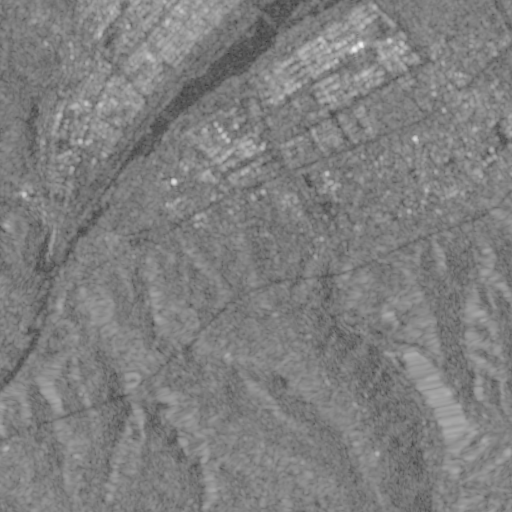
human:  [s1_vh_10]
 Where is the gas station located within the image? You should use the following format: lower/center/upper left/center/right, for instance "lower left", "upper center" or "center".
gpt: The gas station is located in the upper right of the image.
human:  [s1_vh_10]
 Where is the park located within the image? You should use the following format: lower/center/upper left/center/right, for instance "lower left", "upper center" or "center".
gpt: The park is located in the upper left of the image.
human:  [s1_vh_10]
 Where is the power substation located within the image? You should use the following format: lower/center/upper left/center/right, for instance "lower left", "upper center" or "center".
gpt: The power substation is located in the upper right of the image.
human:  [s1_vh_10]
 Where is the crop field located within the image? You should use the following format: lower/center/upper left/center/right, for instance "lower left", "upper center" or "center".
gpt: There is no crop field in the image.

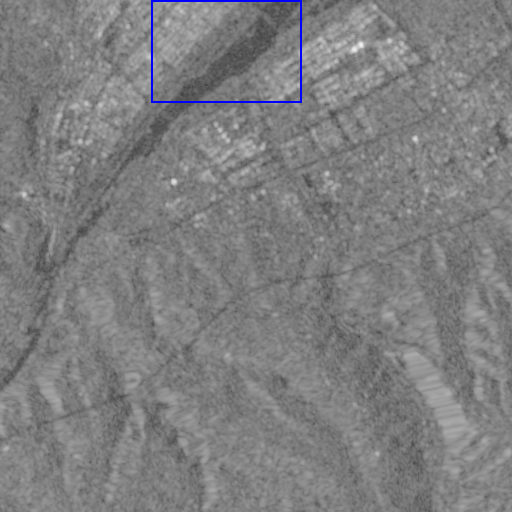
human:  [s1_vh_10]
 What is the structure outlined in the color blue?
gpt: The structure outlined in blue is a park.
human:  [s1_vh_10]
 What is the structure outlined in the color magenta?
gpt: There is no magenta outline.